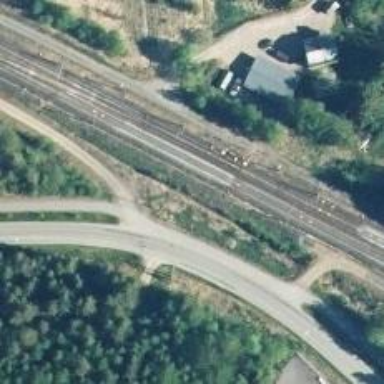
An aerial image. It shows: Railway with continuous electrified contact line.